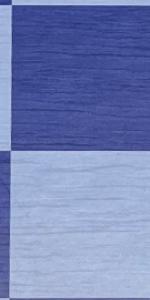
Label: Empty